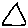
Label: triangle